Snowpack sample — Buffalo Mountain, Silverthorne, Colorado, USA (2/22/26, 2:02 PM MST)
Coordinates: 39.622, -106.113
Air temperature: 33 °F
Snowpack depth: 63 cm
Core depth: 10 cm
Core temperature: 30.2 °F
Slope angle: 11°, slope face: 116°
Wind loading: low
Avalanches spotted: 0
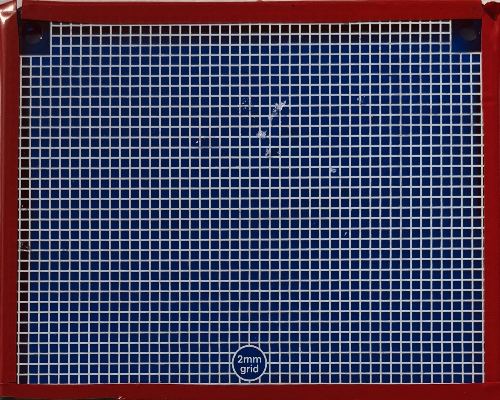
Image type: profile
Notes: In a firebreak similar to site 1, minimal wind loading with no spotted avalanches (not many faces in view though)